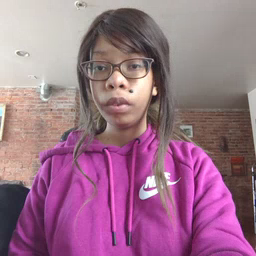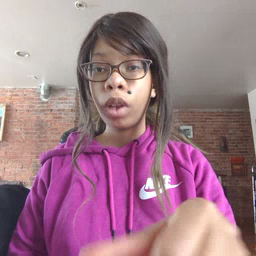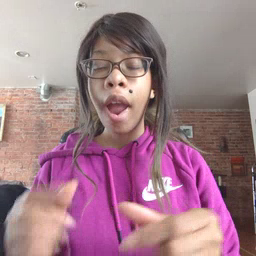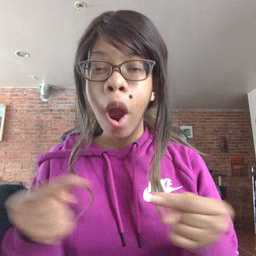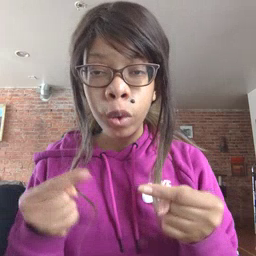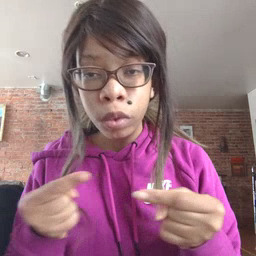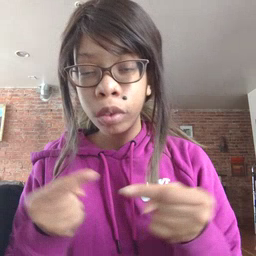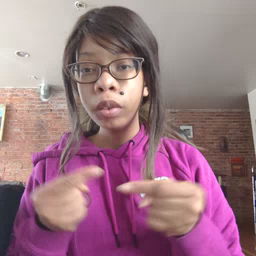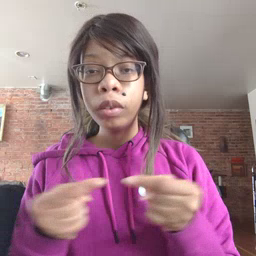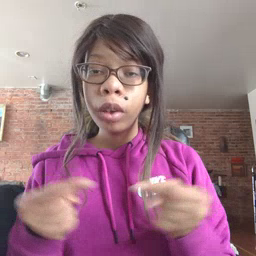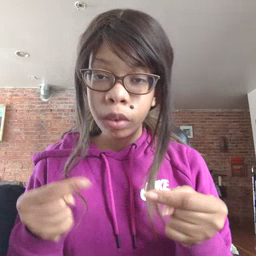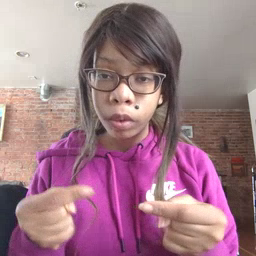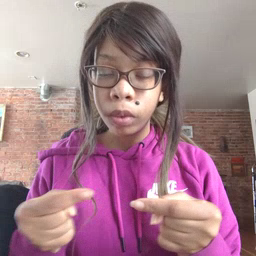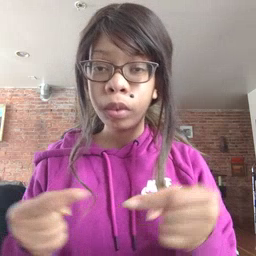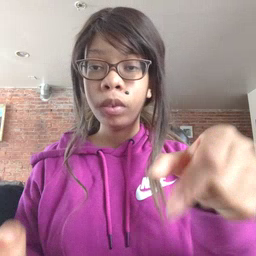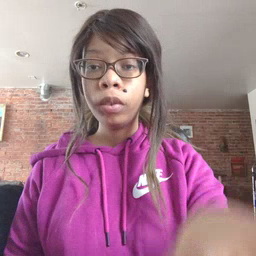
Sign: owie